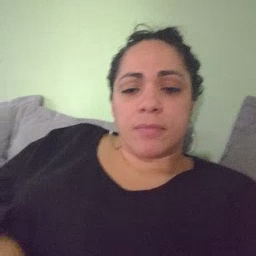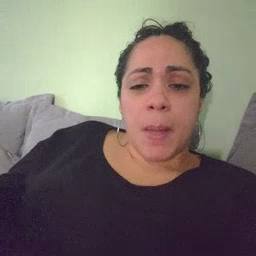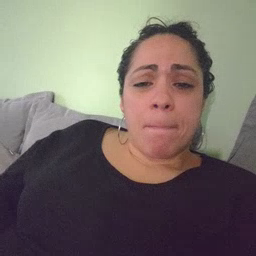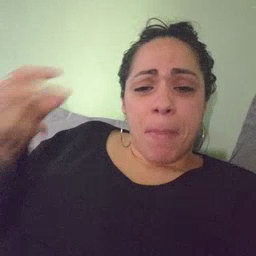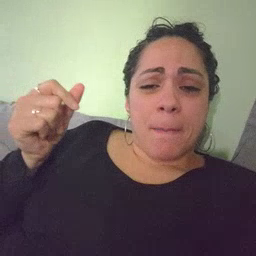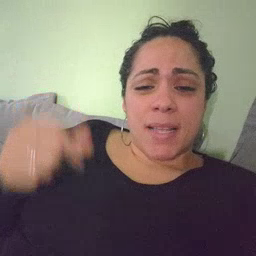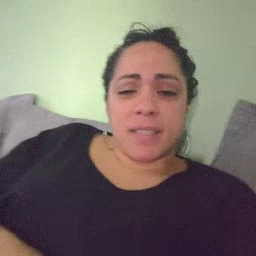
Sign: puppy